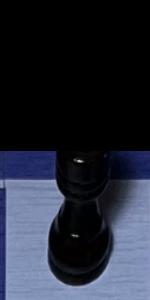
Label: Rook_Black